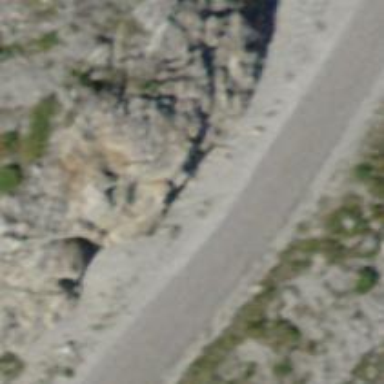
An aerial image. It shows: Cliff in nature.